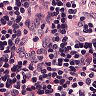
Metastatic tissue present: no